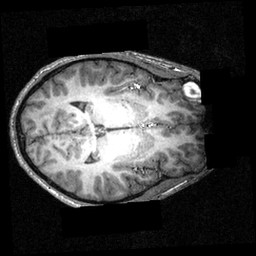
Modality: T1w
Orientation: axial
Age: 21
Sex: male
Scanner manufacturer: siemens
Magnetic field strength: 3.951 T
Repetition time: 1.5 s
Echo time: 0.00335 s